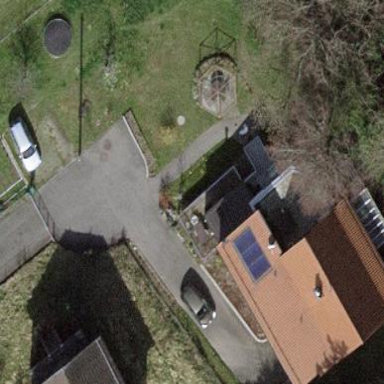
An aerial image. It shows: Garden surrounded by fence.